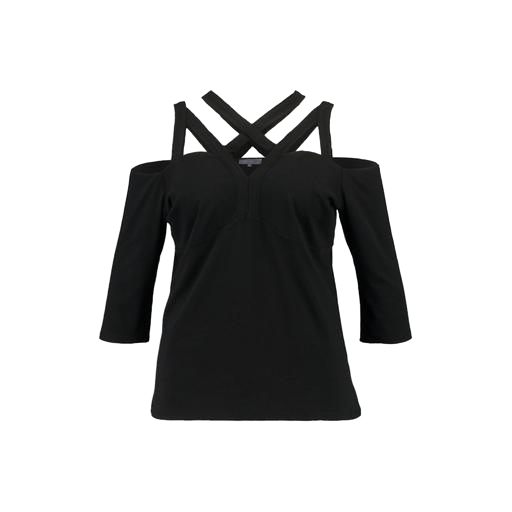
black plus size cold-shoulder shirt, strappy shoulder detail t, black plus size cold-shoulder top, white background